Question: On this website <URL>,
what is the purpose of div#Circle?
'''
<div id="left-section">
<h1>Science</h1>
<canvas width="1278" height="614"></canvas>
<div id="Circle"></div>
</div>
'''
It is an empty element. It has :before and :after pseudo elements, but they don't seem to be doing anything.

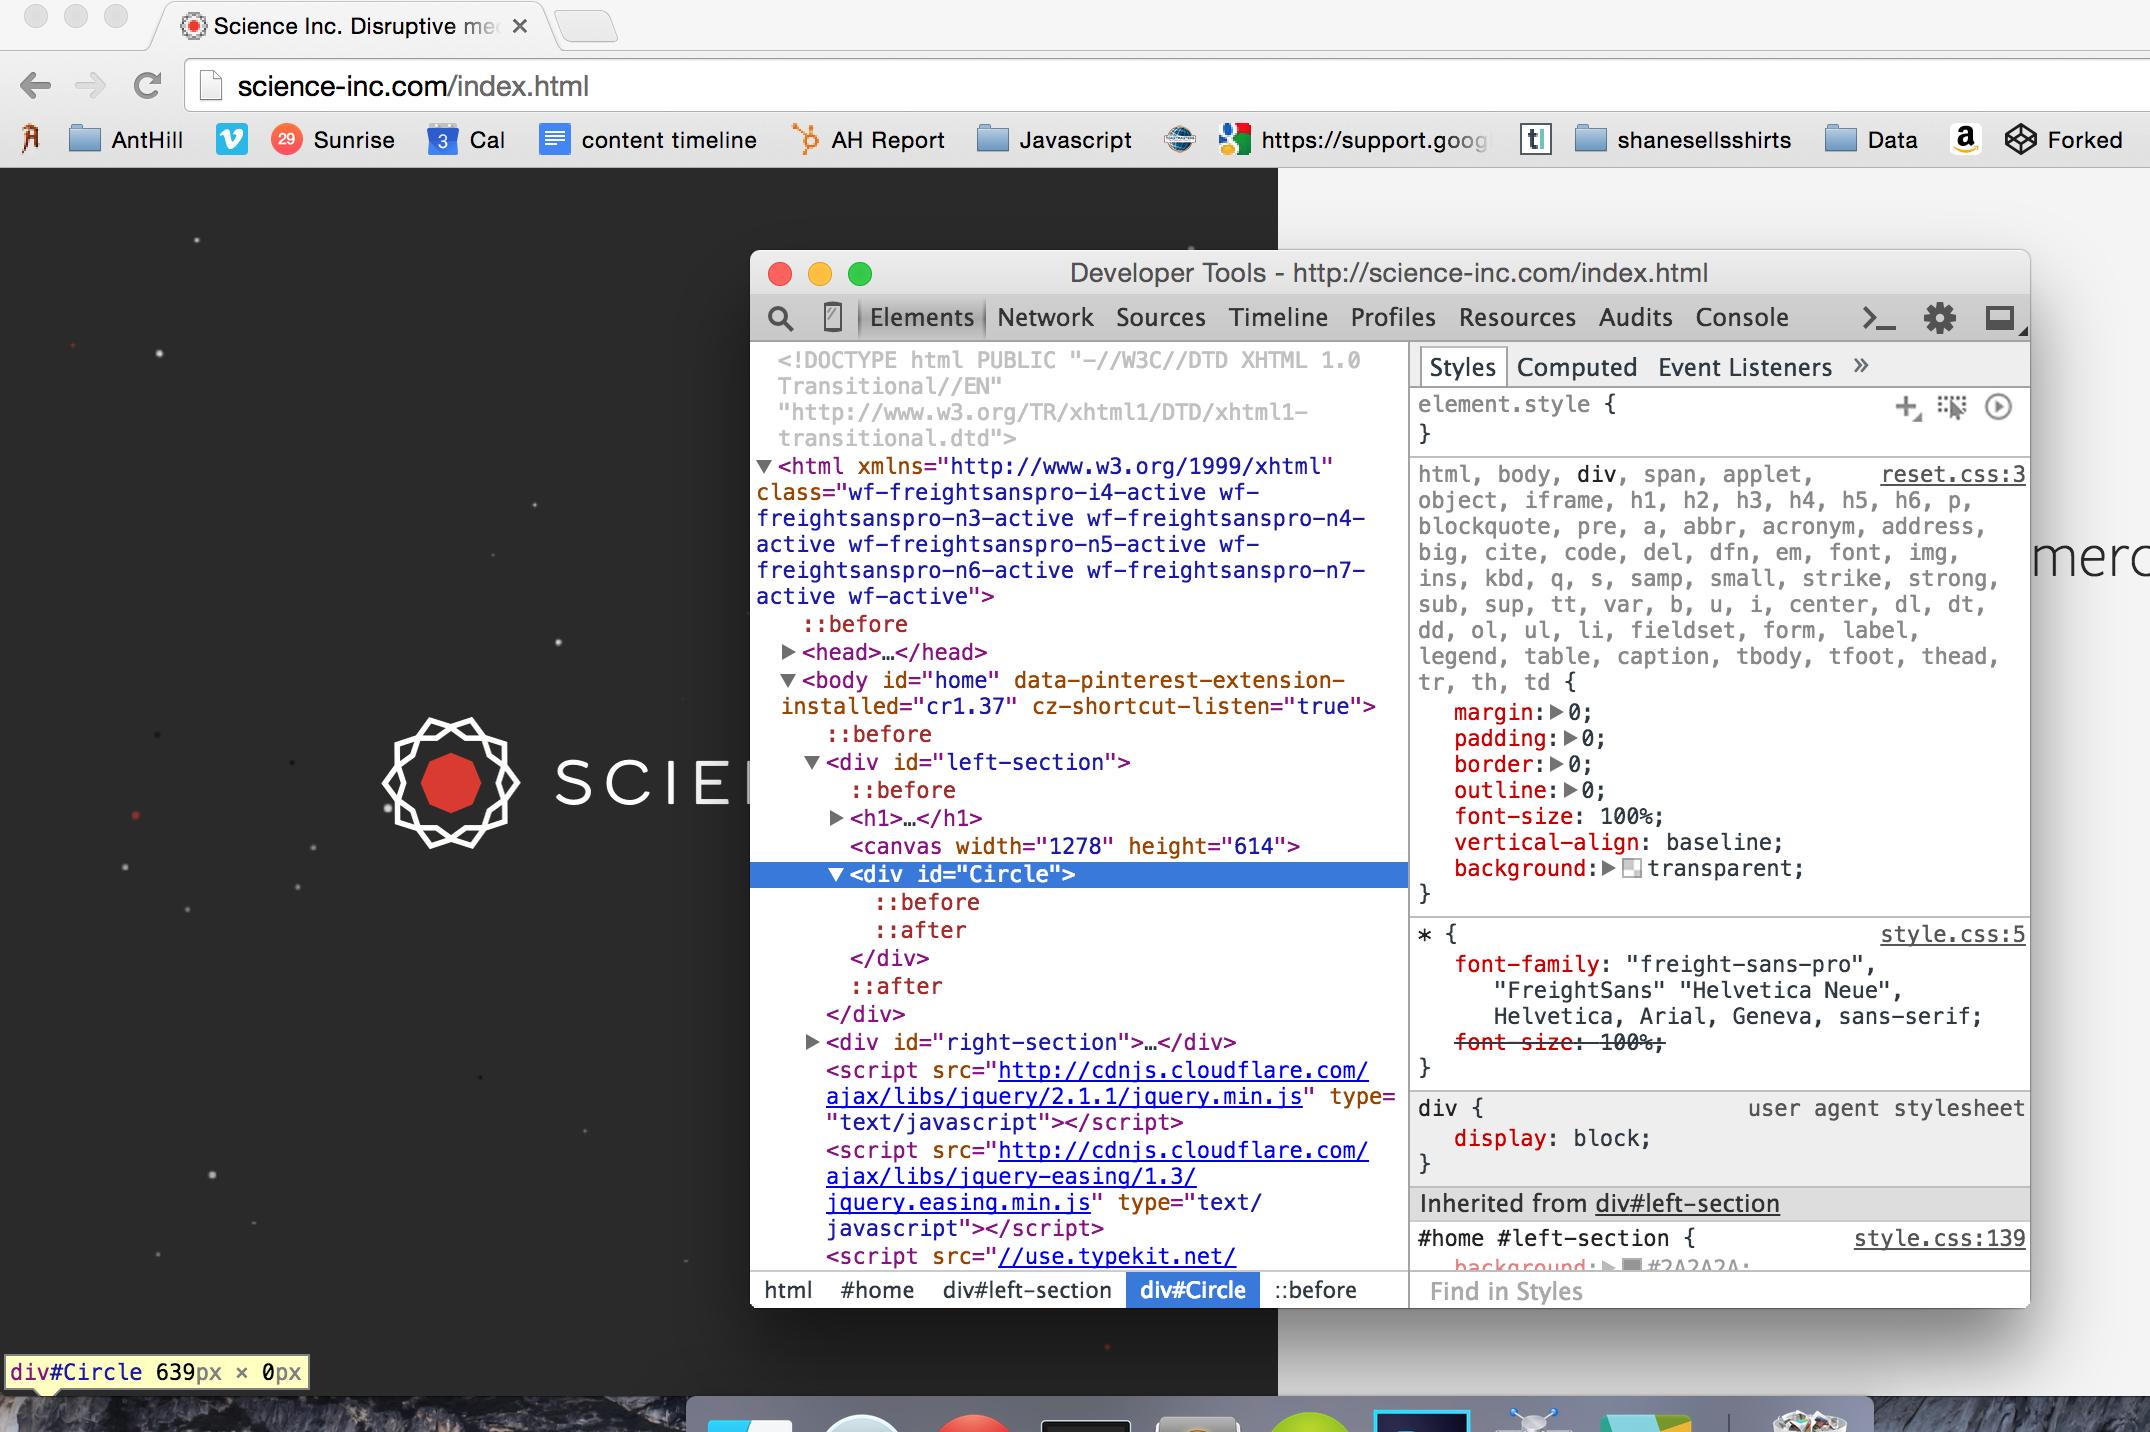
Answer: It just a blank '<div>' that's making no effect on the view of page because it has height 0 (because it has no content), width same as it's parent element and no other staying.so there is no mean of it.